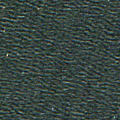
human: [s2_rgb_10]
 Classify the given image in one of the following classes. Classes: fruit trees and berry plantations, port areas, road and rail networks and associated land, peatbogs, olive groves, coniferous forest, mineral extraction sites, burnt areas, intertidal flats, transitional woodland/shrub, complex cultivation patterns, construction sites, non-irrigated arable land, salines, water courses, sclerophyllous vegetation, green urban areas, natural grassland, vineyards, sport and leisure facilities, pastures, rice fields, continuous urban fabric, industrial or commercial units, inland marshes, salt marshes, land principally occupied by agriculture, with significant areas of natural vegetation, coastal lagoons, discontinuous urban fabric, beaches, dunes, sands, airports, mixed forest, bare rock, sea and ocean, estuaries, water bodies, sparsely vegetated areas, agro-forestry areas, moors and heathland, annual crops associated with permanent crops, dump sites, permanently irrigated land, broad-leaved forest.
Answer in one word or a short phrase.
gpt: sea and ocean